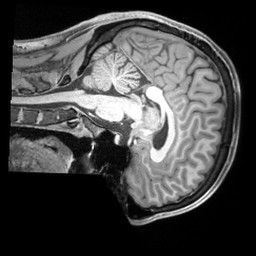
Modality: T1w
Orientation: sagittal
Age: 23
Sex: male
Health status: ill
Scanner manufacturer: siemens
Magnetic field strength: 3 T
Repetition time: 2.2 s
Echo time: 0.00218 s